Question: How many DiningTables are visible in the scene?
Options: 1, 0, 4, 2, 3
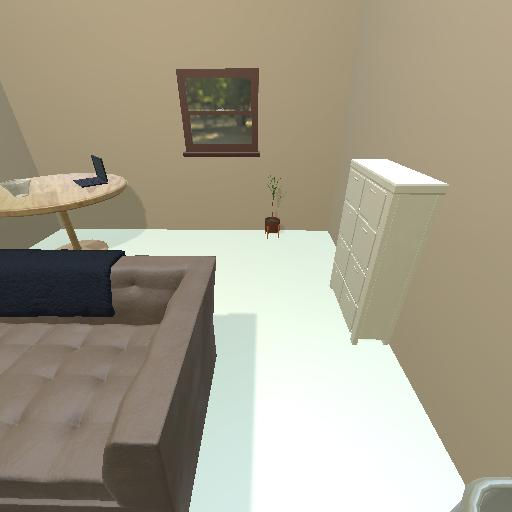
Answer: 1